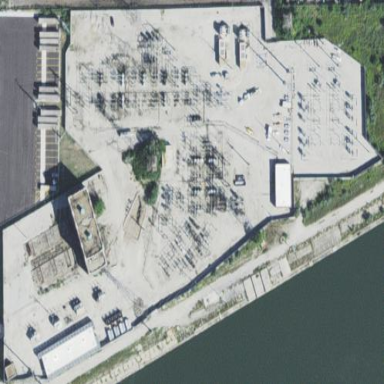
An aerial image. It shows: Substation with power equipment.